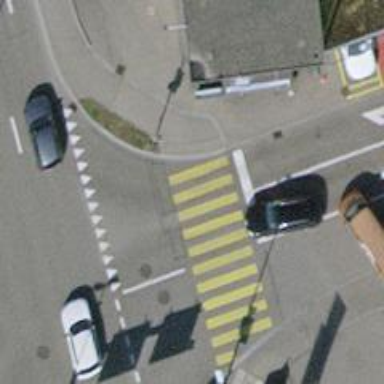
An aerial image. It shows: Road with traffic signals at the crossing.